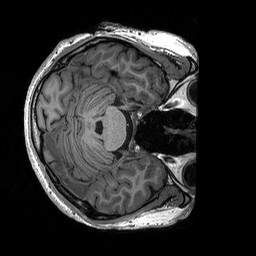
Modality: T1w
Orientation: axial
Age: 24
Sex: male
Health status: healthy
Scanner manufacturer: siemens
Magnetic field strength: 3 T
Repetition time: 2.53 s
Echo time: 0.00227 s